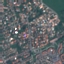
Land use / land cover class: Residential